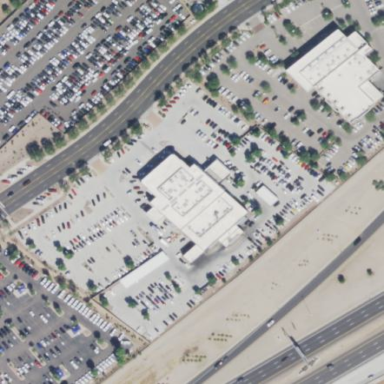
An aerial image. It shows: Car shop building.